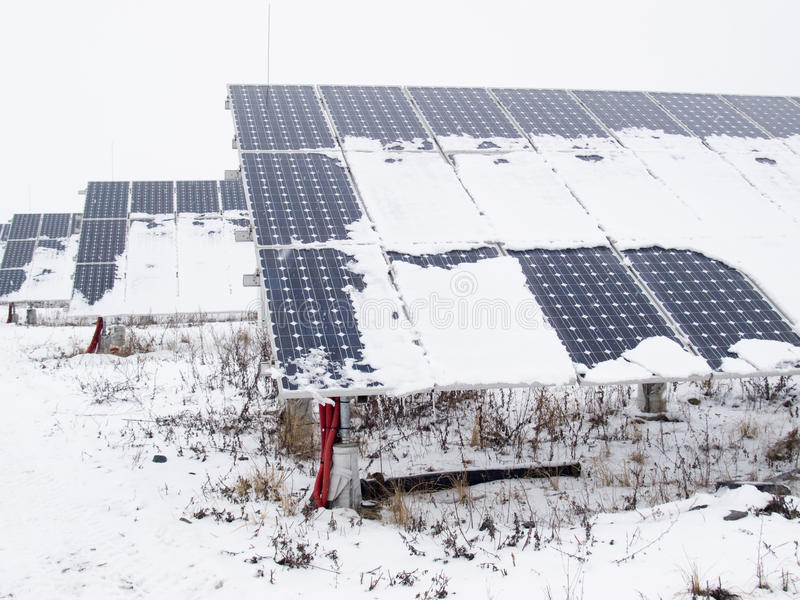
Label: Snow-Covered